Aerial crown-view tile of a tropical tree (Barro Colorado Island, Panama), acquired 20241216:
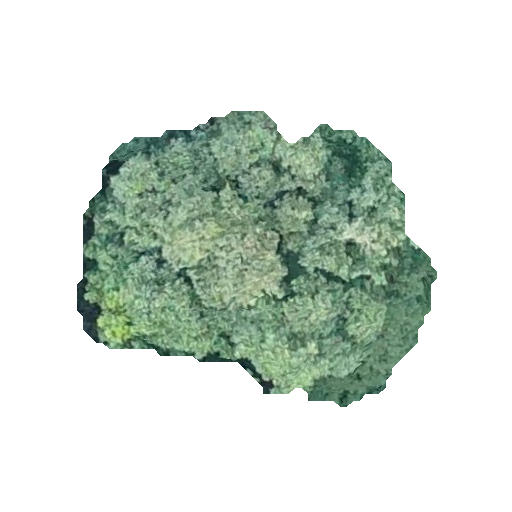
Species: Hieronyma alchorneoides
GBIF accepted scientific name: Hieronyma alchorneoides
Crown area: 111.025 m²